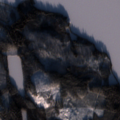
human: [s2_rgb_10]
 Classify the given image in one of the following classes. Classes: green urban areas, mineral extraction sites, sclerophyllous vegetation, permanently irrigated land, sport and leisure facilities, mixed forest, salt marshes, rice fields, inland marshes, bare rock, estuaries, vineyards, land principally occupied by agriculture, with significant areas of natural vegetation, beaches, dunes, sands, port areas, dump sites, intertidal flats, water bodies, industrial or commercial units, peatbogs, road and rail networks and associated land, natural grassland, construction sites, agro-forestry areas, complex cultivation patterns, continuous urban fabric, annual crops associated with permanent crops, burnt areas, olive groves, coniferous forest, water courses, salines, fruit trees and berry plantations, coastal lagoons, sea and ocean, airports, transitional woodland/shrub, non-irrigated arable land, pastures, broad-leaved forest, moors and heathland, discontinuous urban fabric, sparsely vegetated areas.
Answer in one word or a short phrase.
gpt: land principally occupied by agriculture, with significant areas of natural vegetation, broad-leaved forest, mixed forest, water bodies